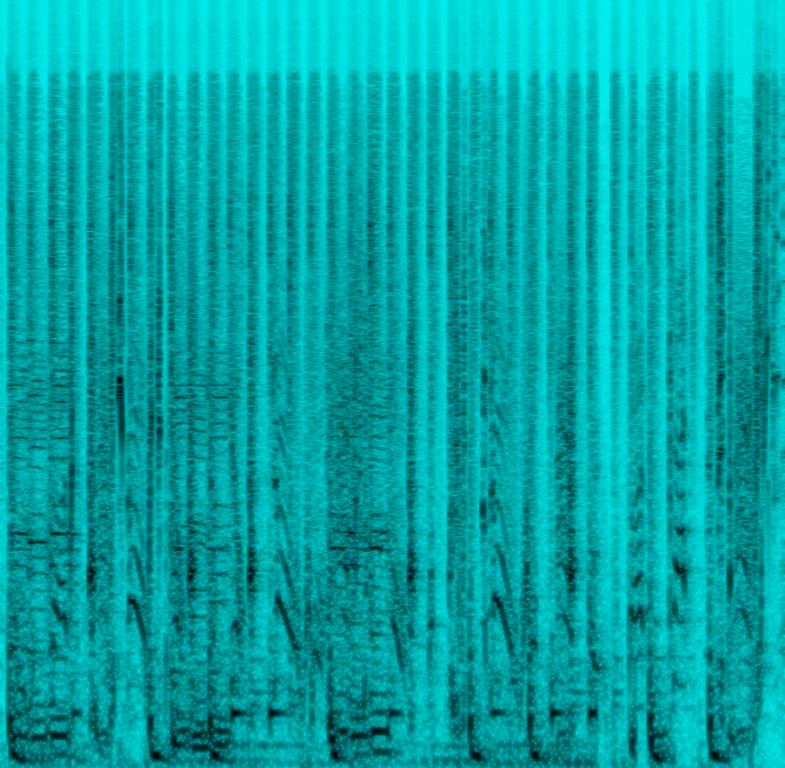
This song contains someone scratching over a Hip-Hop track. The track contains acoustic drums with a rim-shot as snare and congas playing along. The e-bass and an e-guitar are playing the same lines in the lower register. This song may be playing live at a scratching contest.